Question: I am trying to export an HTML existing table to MS Excel with assigned . As you know exporting HTML Table to Excel file can be achieved by jQuery BUT as I said I have to add a Name to File as well.
> HTML
'''
<button id="myButtonControlID">Export Table to Excel</button>
<div id="divTableDataHolder">
<title>Demo for huge data</title>
<table>
<tbody>
<tr>
<td>abc</td>
<td>12</td>
</tr>
<tr>
<td>abc</td>
<td>12</td>
</tr>
</tbody>
</table>
</div>
'''
So Far I have a jquery which pass data from html to PHP file as:
'''
$( document ).ready(function() {
var naem = "MyExcel";
$("[id$=myButtonControlID]").click(function (e) {
window.open('getMyXSL.php?data=' + encodeURIComponent($('div[id$=divTableDataHolder]').html())+'&name='+name);
e.preventDefault();
});
});
'''
and in getMyXSL.php file I have
'''
<?php
header('Content-Disposition: attachment; filename="'.$_REQUEST['name'].'"');
header('Content-Type: application/vnd.ms-excel');
echo($_REQUEST['data']);
?>
'''
but when I the buton clicked file generates/download a PHP file called 'getMyXSL.php' which looks like this
'''
<title>Demo for huge data</title>
<table>
<tbody>
<tr>
<td>abc</td>
<td>12</td>
</tr>
<tr>
<td>abc</td>
<td>12</td>
</tr>
</tbody>
</table>
'''
Can you please let me know how to fix this and how I can export the table to .xls with a name? Thanks

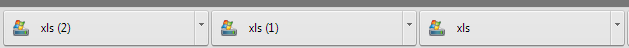
Answer: Extension of output file must be xls, but your script is not generates this correctly. For fix it, you need to change header information:
'''
<?php
$filename = sprintf('%s.xls', rawurlencode(preg_replace('~&#(\d{3,8});~e', '$fixchar('$1')', $_REQUEST['name'])));
header('Content-Disposition: attachment; filename="'.$filename.'";' );
header('Content-Type: application/vnd.ms-excel');
echo($_REQUEST['data']);
?>
'''